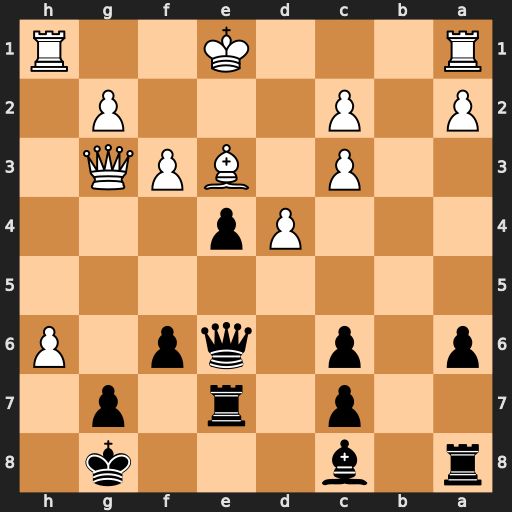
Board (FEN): r1b3k1/2p1r1p1/p1p1qp1P/8/3Pp3/2P1BPQ1/P1P3P1/R3K2R
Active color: b
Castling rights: KQ
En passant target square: -
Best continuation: exf3 Qxf3 Qxe3+ Qxe3 Rxe3+